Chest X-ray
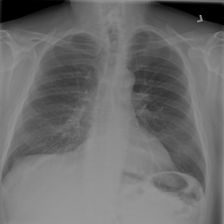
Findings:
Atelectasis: negative
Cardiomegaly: negative
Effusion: negative
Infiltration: negative
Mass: negative
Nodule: negative
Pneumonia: negative
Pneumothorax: negative
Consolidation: negative
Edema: negative
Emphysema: negative
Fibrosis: negative
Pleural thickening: negative
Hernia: negative